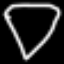
Label: diamond